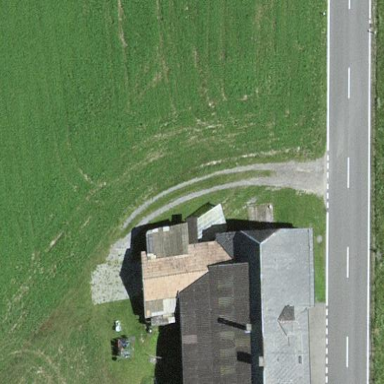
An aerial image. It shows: Farm building.